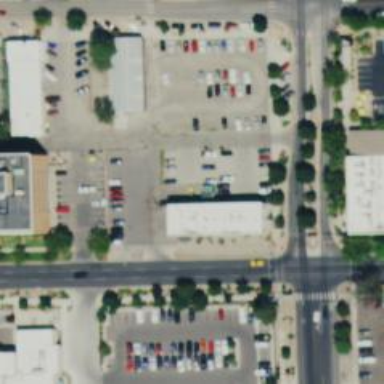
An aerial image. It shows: Parking space.